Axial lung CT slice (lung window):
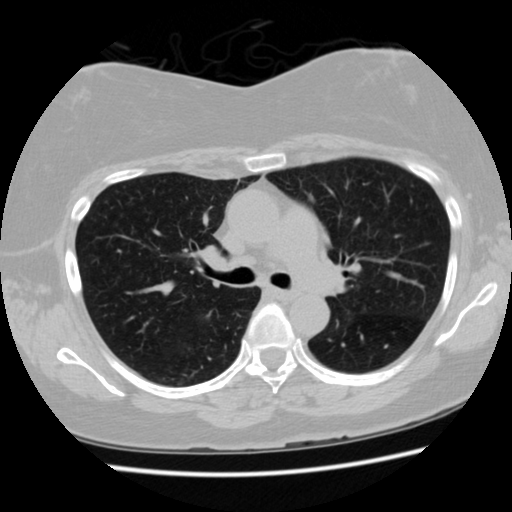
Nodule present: no